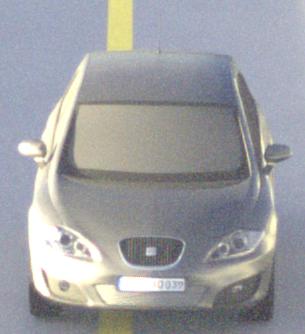
Make: SEAT
Model: Leon 1.4
Detailed model: Leon (1P)
Model produced from: 2009/04
Model produced until: 2010/08
Doors: 5
Color: gray
Road condition: dry road
Daytime: sunrise or sunset
Contrast: high contrast